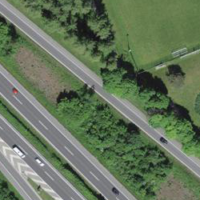
EUNIS habitat code: 57
Species observed at this site:
Milvus migrans